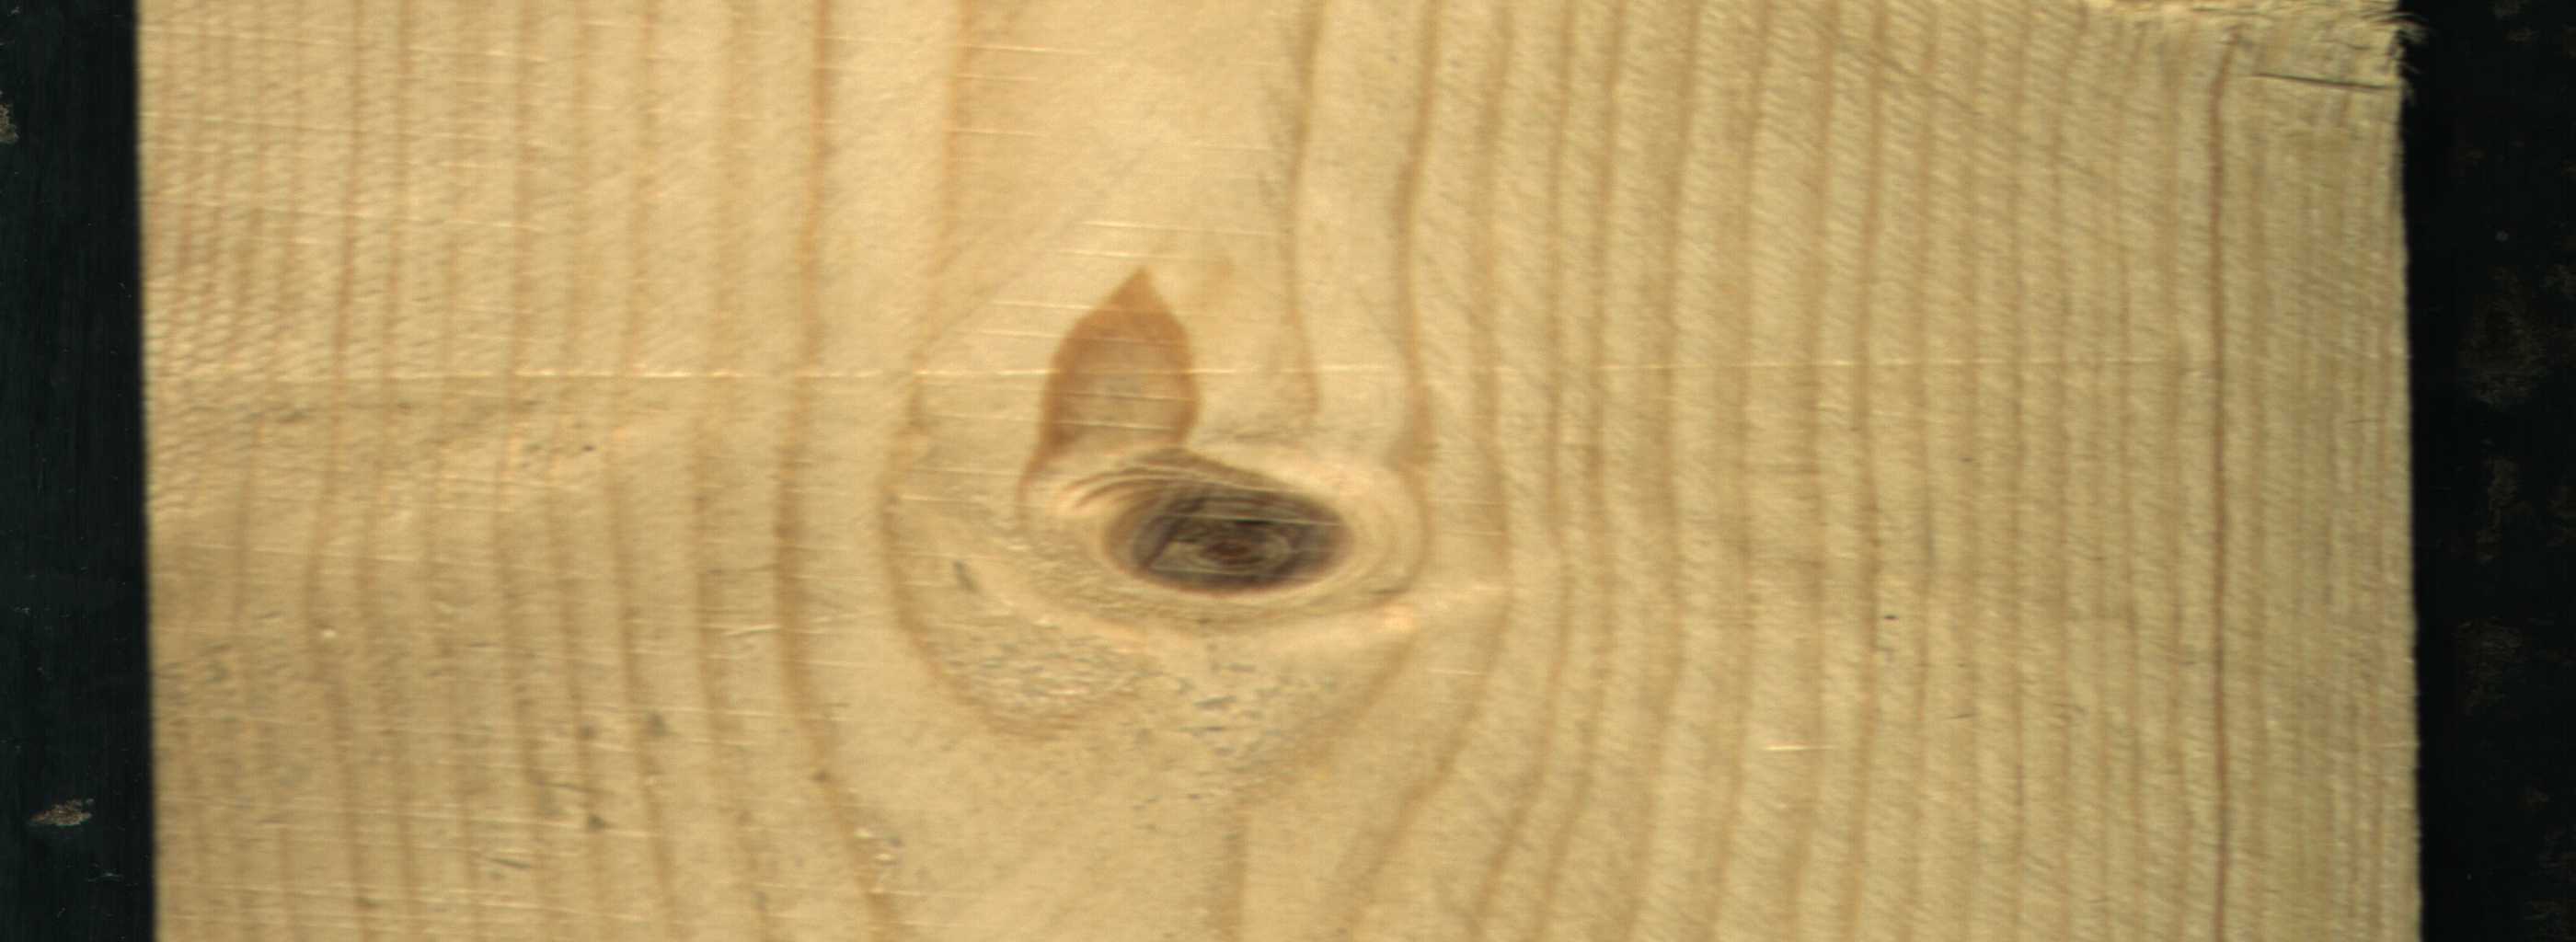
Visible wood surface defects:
Dead_Knot